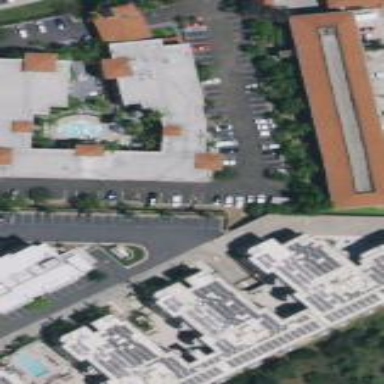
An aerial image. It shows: Hotel building.